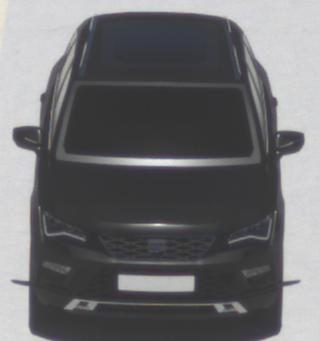
Make: SEAT
Model: Ateca 1.0 TSI Ecomotive
Detailed model: Ateca (5FP)
Model produced from: 2016/08
Model produced until: 2018/08
Doors: 5
Color: black
Road condition: wet road
Daytime: midday
Contrast: high contrast